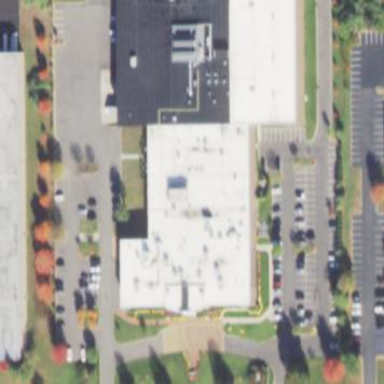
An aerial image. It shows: Commercial building.